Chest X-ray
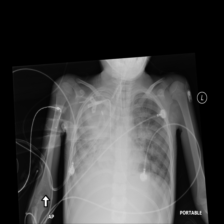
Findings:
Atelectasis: negative
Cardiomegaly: negative
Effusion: negative
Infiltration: positive
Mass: negative
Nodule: negative
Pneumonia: negative
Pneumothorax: negative
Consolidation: negative
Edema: negative
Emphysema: negative
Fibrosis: negative
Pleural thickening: negative
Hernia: negative